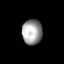
Tissue: prostate
Cell type: T cells
Senescence score: 0.8415
Nuclear area (px): 497
Mean DAPI intensity: 157.646